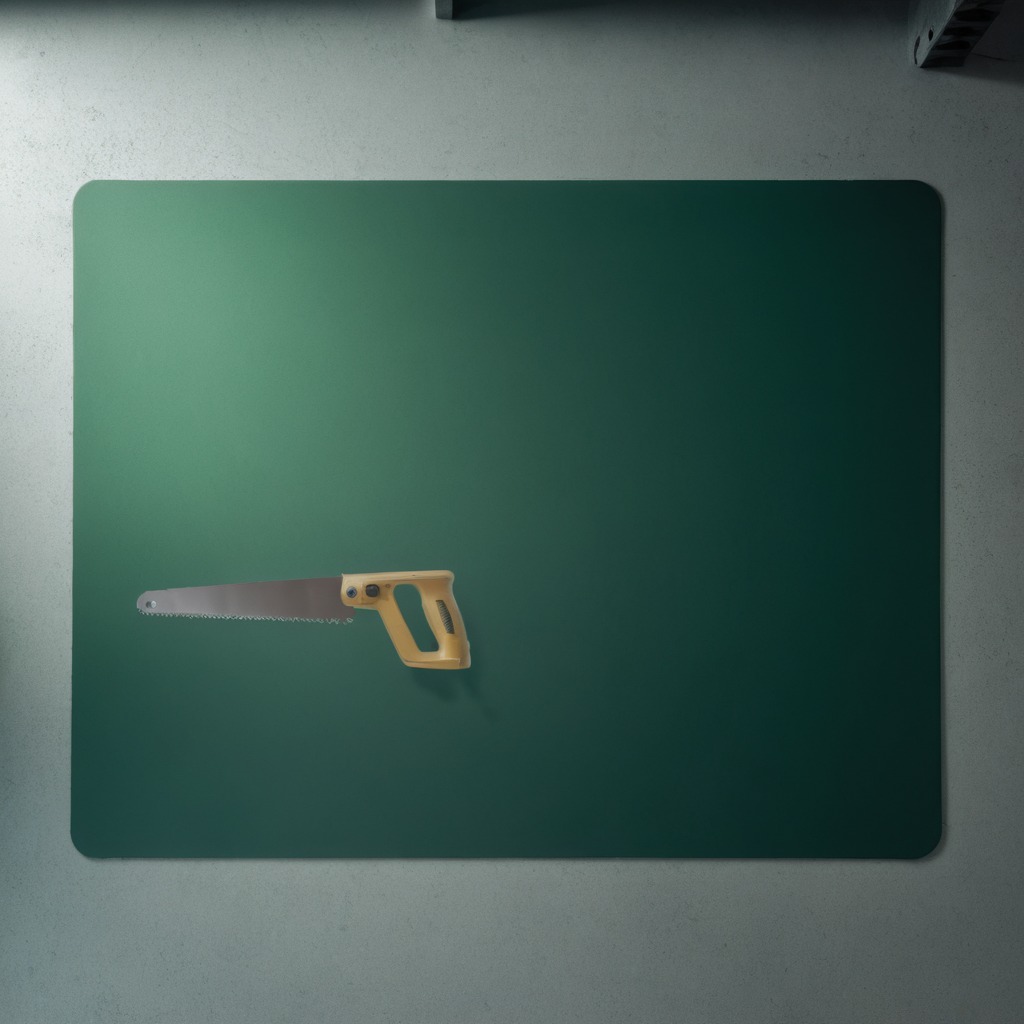
A metal saw lies on the clean granite tabletop covered with a green rubber mat inside a workshop under bright overhead lighting crisp shadows high clarity worn but beneath the mat